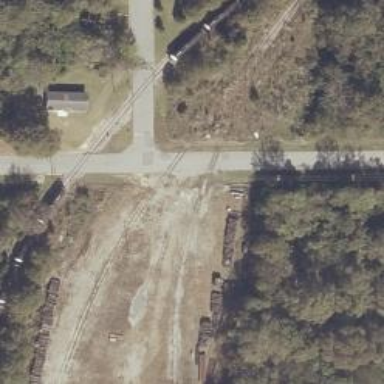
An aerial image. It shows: Abandoned railway spur.